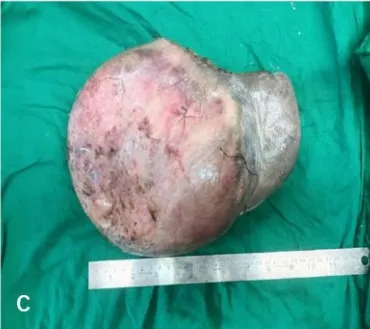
CT and gross. Right lobe of the liver with attached cyst with the smooth, intact, and ,congested external surface.
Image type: medical_photograph (other_medical_photograph)